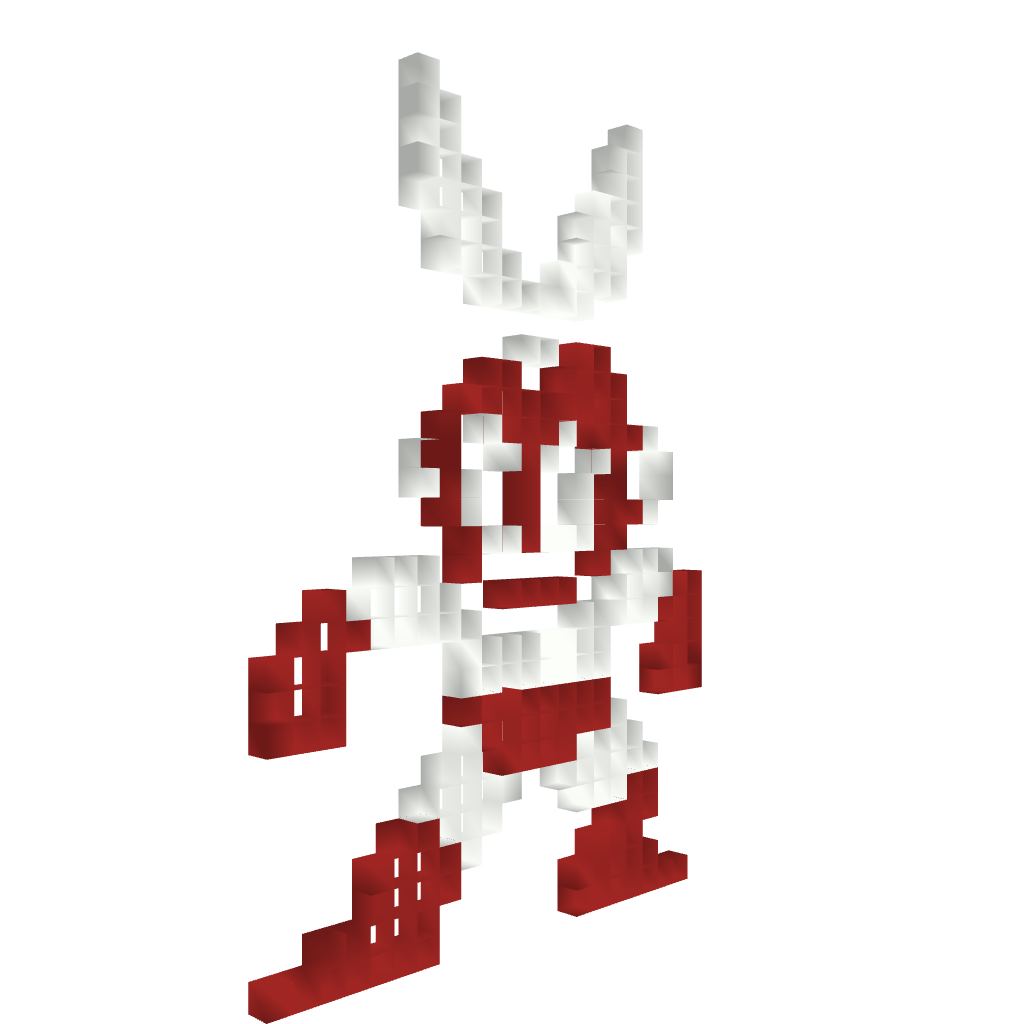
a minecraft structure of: Cutman (ErnieCIII)